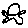
Label: square